Aerial crown-view tile of a tropical tree (Barro Colorado Island, Panama), acquired 20241216:
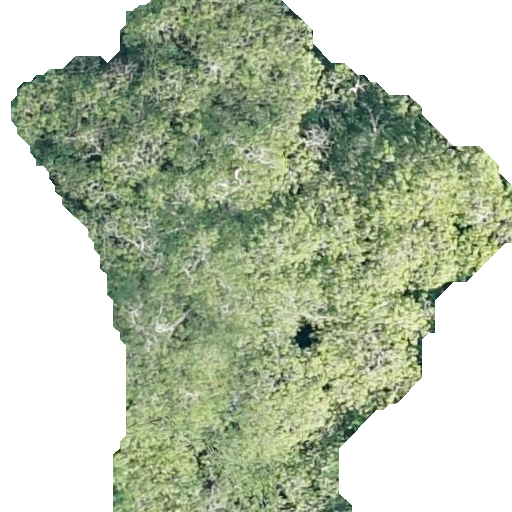
Species: Hura crepitans
GBIF accepted scientific name: Hura crepitans
Crown area: 250.558 m²